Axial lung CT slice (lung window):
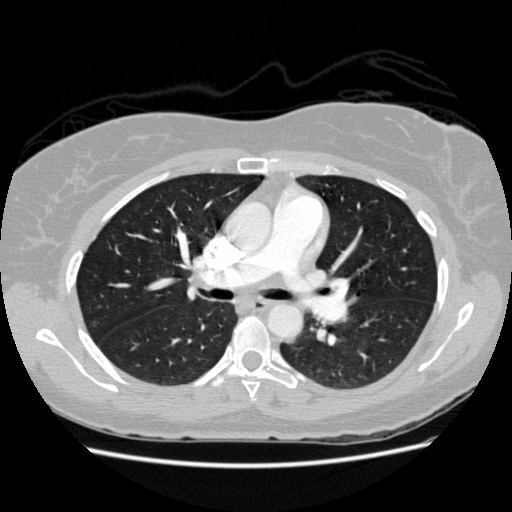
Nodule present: no